Question: I use Arduino for comunication between sensors and my <URL>, from a USB port?
Do I have to write a driver for that?
I drew a semi-schematic diagram to exemplify:

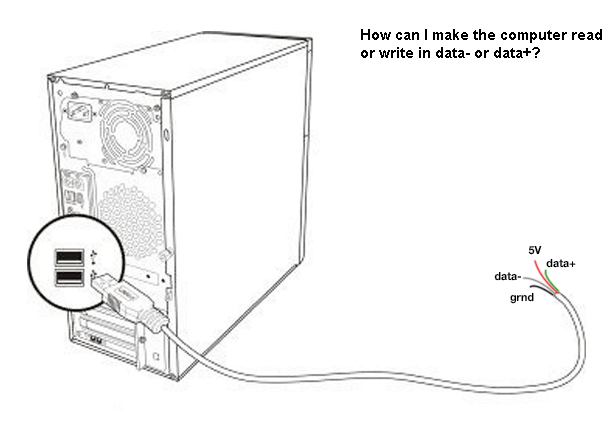
Answer: There isn't a way to directly read an analog sensor over USB since it's a digital bus. You need some sort of processing to convert the analog signal to digital and communicate over the bus properly.